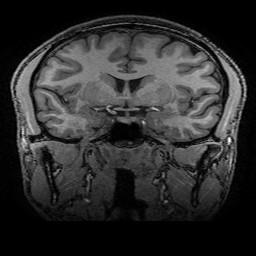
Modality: T1w
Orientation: sagittal
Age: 22
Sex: male
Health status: healthy
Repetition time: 2.53 s
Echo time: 0.0034 s